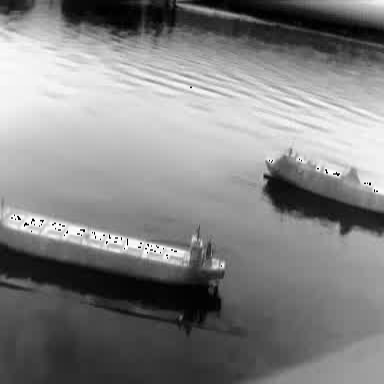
There are two objects shown in the infrared image, including a liner, and a container_ship.